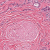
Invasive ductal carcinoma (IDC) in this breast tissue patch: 0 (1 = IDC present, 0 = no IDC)